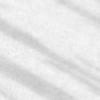
Label: change